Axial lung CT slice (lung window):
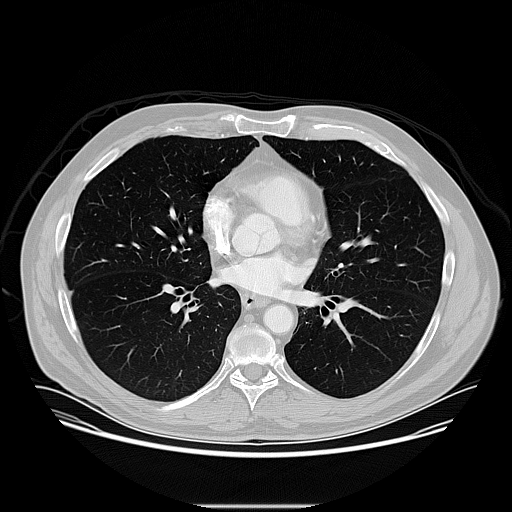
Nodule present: no